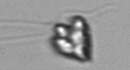
Label: Pyramimonas_longicauda